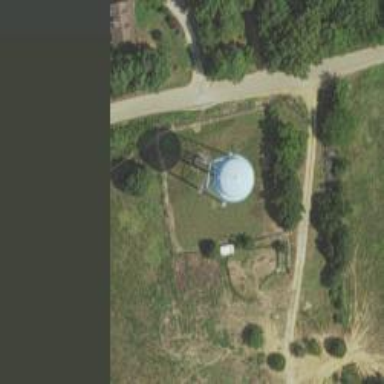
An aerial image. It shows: Water tower that is man-made.